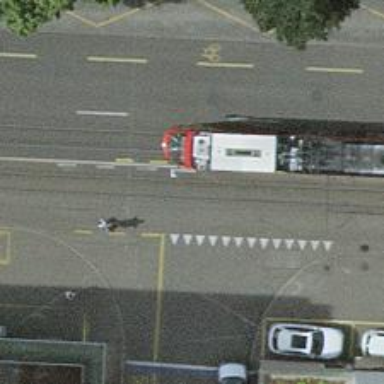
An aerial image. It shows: Tram level crossing on railway.